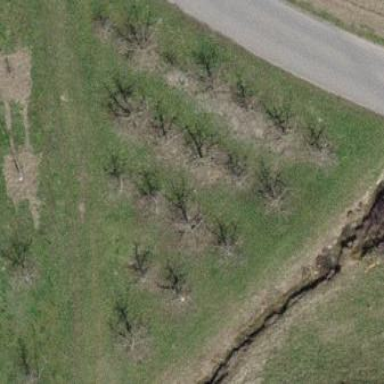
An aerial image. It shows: Orchard.